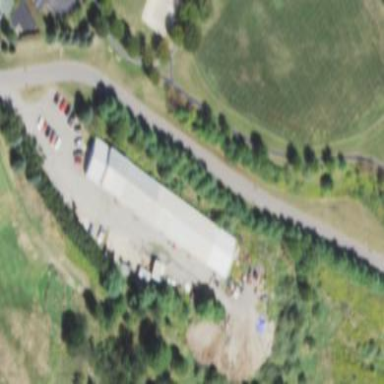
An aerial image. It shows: Group of garages.